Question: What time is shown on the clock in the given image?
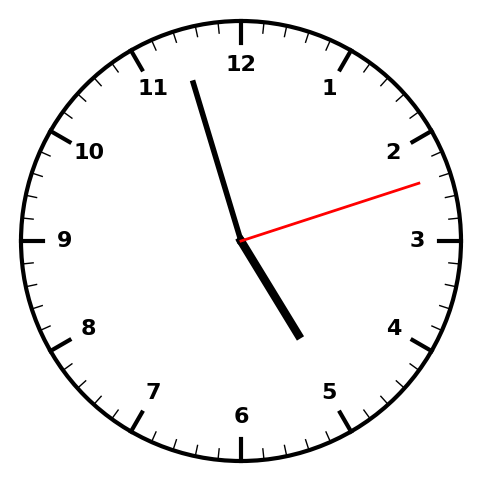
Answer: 04:57:12